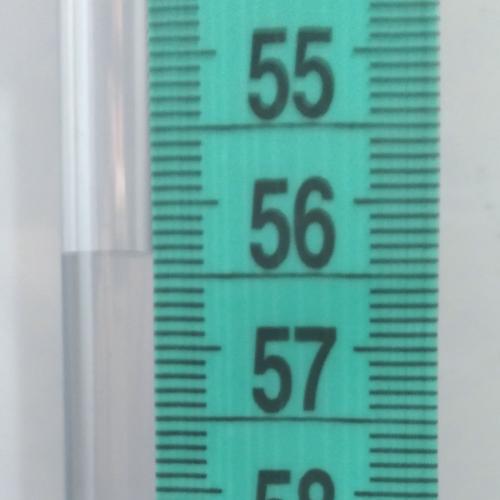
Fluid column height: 56.3 cm